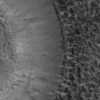
Label: not_dusty